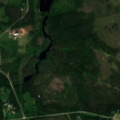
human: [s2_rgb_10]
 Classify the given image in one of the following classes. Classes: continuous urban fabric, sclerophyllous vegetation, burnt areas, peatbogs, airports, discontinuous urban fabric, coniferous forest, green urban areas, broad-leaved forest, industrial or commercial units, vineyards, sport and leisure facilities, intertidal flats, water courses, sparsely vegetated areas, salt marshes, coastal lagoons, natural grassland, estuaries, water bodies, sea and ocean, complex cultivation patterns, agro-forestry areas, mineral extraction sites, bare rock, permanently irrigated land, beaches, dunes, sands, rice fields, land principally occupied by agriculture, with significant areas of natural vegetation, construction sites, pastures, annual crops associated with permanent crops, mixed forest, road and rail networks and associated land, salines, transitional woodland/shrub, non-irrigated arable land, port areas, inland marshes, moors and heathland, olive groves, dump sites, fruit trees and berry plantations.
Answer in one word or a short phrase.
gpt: coniferous forest, transitional woodland/shrub